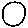
Label: circle